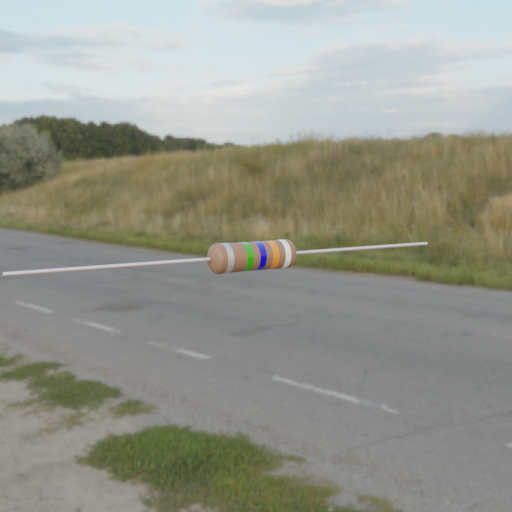
Resistor colour bands (in order): silver, green, blue, orange, white